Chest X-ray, PA view. Patient: 65 years old, sex M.
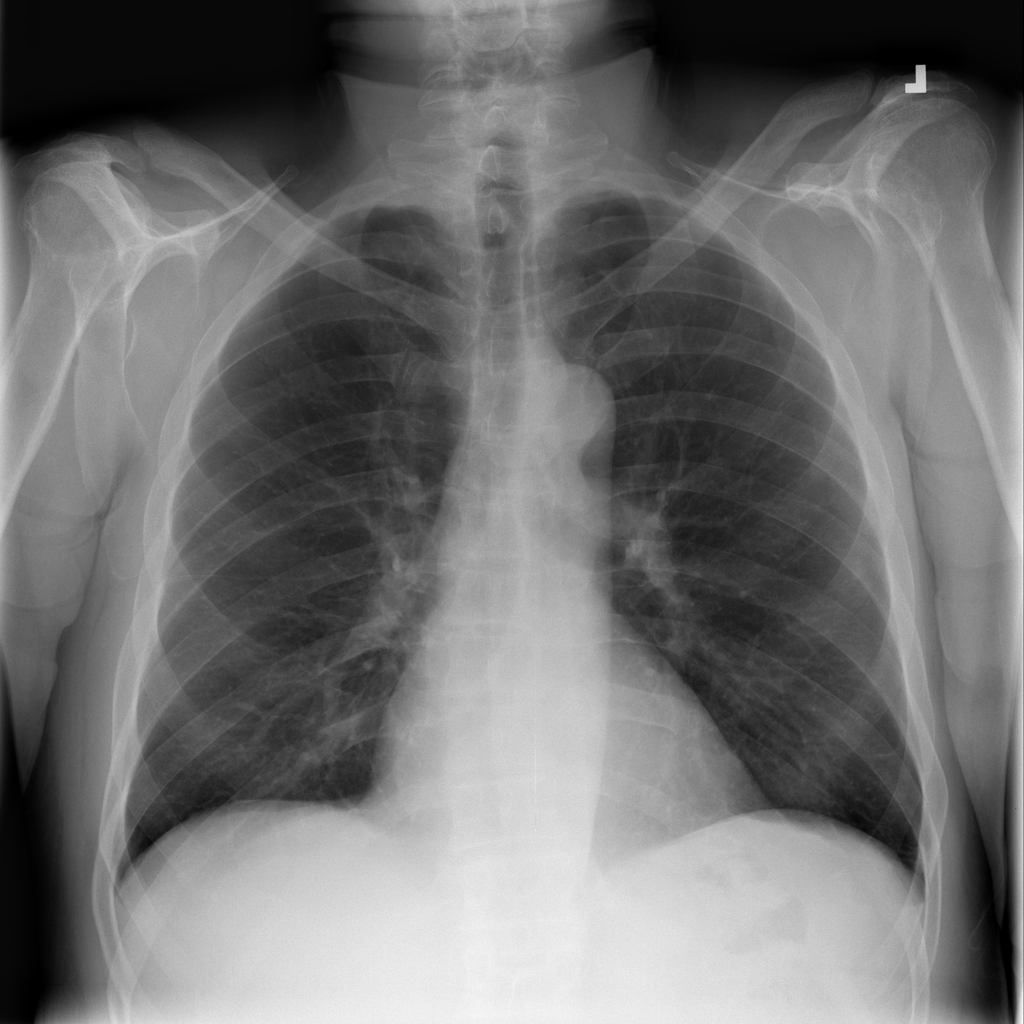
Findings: Infiltration